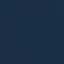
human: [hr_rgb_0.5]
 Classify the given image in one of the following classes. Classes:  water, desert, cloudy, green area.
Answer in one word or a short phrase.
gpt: water